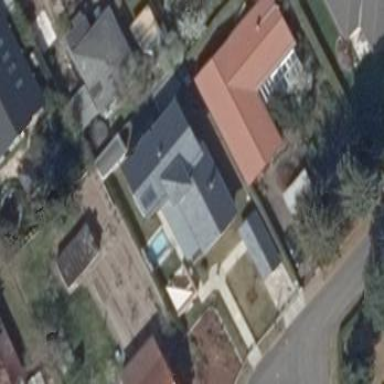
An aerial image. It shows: Detached building with gabled roof.